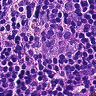
Metastatic tissue present: no